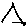
Label: triangle